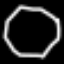
Label: octagon